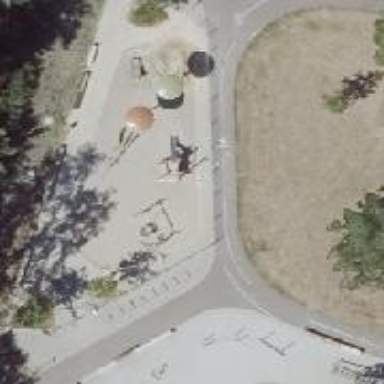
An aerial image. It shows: Playground featuring basket swing.